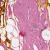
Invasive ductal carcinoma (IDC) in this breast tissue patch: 0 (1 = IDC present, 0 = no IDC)